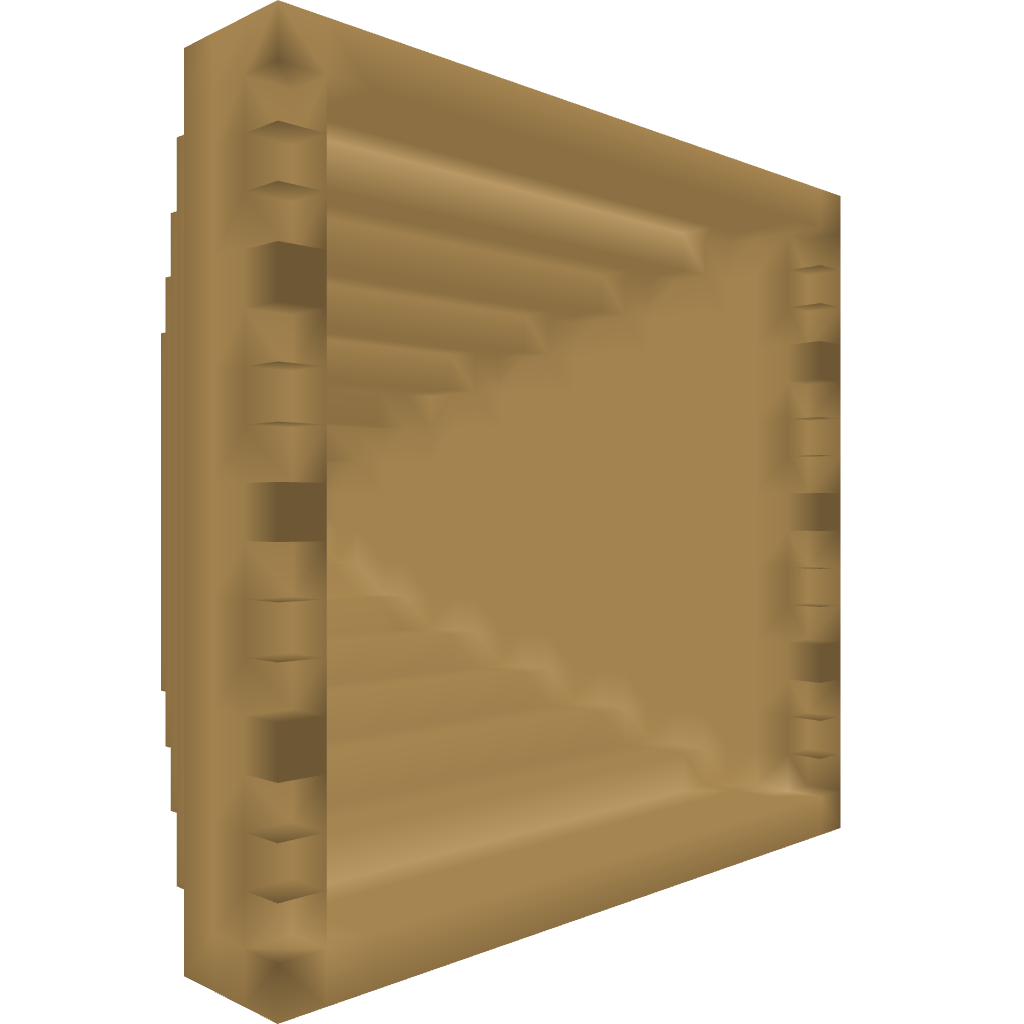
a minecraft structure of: big wooden t.v.